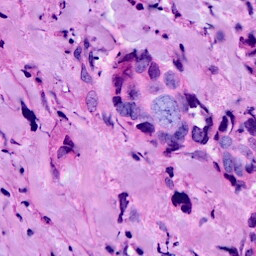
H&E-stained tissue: Breast